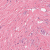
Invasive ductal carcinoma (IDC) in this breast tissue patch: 0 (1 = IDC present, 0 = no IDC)